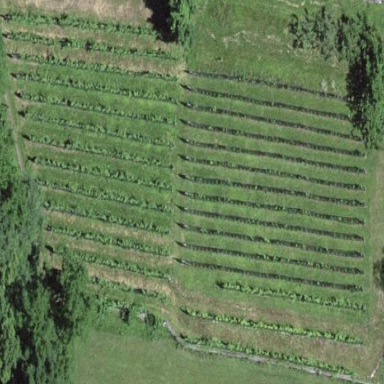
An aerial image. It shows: Beautiful vineyard in the countryside.